Question: it will be difficult to explain my problem but I'll try to be the more explicit as possible. Also sorry for my english...
Actually, I have this array in my view.

The code which retrieve that it the following :
'''
@foreach (var item in Model)
{
TimeSpan result = DateTime.Now - item.OrderDate;
if (result.Days < 31)
{
<tr border="1" bgcolor="@Odd">
<td> @Html.DisplayFor(modelItem => item.Username) </td>
<td> @Html.DisplayFor(modelItem => item.OrderId) </td>
<td>
<ul style="list-style-type:none; padding:0; margin:0">
@if (item.OrderDetails != null)
{
foreach (var o in item.OrderDetails)
{
if (o.Pack == null)
{
<li> @Html.DisplayFor(modelItem => o.Product.Name) </li>
}
else
{
<li> <text>Pack</text> @Html.DisplayFor(modelItem => o.Pack.Name) </li>
}
}
}
</ul>
</td>
......... other td.............
</tr>
} // 1116 = 36 months
else if (result.Days > 31 && result.Days <= 1116)
{
if (item.OrderDetails != null)
{
foreach (var a in item.OrderDetails)
{
if (a.Pack != null)
{
<tr border="1" bgcolor="@Odd">
<td> @Html.DisplayFor(modelItem => item.Username) </td>
<td> @Html.DisplayFor(modelItem => item.OrderId) </td>
<td>
<ul style="list-style-type:none; padding:0; margin:0">
@if (item.OrderDetails != null)
{
foreach (var o in item.OrderDetails)
{
if (o.Pack != null)
{
<li><text>Pack </text> @Html.DisplayFor(modelItem => o.Pack.Name)</li>
}
}
}
</ul>
</td>
......... other td.............
</table>
'''
So, for you know, I have two kind of Product : Product and Pack. In my first IF condition (result.days < 31), I retrieve Pack and Product, like my order number 59 because the order date is less than 31 days. That's work find.
Now, for my second IF condition >31 & <1116, I want that retrieves me just my PACK. It works fine too, I just have two pack and my product are not display, that's great (don't pay attention on unit price and quantity columns, i've just forgotten to uncommented some line at the moment where I took the screenshot that's why there is a price and a quantity where it should have nothing.). But like you can see, it retrieves me the line two times for one order when I am in the second condition, cause I have two foreach one in the other one. How could I pass throught it, just have one ligne like my first condition ?
I don't know if am I clear... You maybe want to know that I work with two models here. One OrderModel, and one OrderDetailModel.
The first one contains OrderId, OrderDate, Username, ClientId
The second one contain OrderDetailId, OrderId, ProductId, UnitPrice(for product), PackId, UnitPricePack.
Thanks a lot, for your answer, tips, links, whatever...
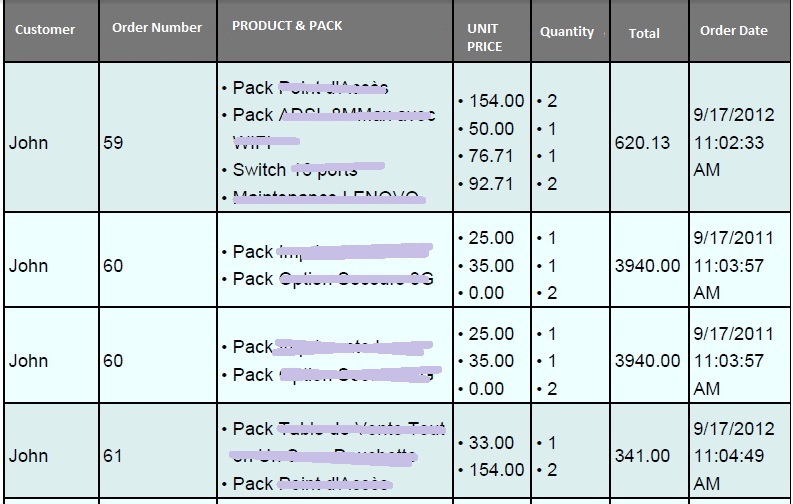
Answer: This is not needed:
'''
foreach (var a in item.OrderDetails)
{
if (a.Pack != null)
{
'''
If you have an item from 31 days old to 1116 days old, and it has products and no packs, you will still get a tr element, and the Product & Pack column will be empty.
If that is no good for you then make a bool var, maybe called havePack,
'''
var havepack = false,
foreach (var a in item.OrderDetails)
{
if (a.Pack != null)
{
havePack = true;
}
}
if (havePack)
{ //now make your <tr> element here
'''